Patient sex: F
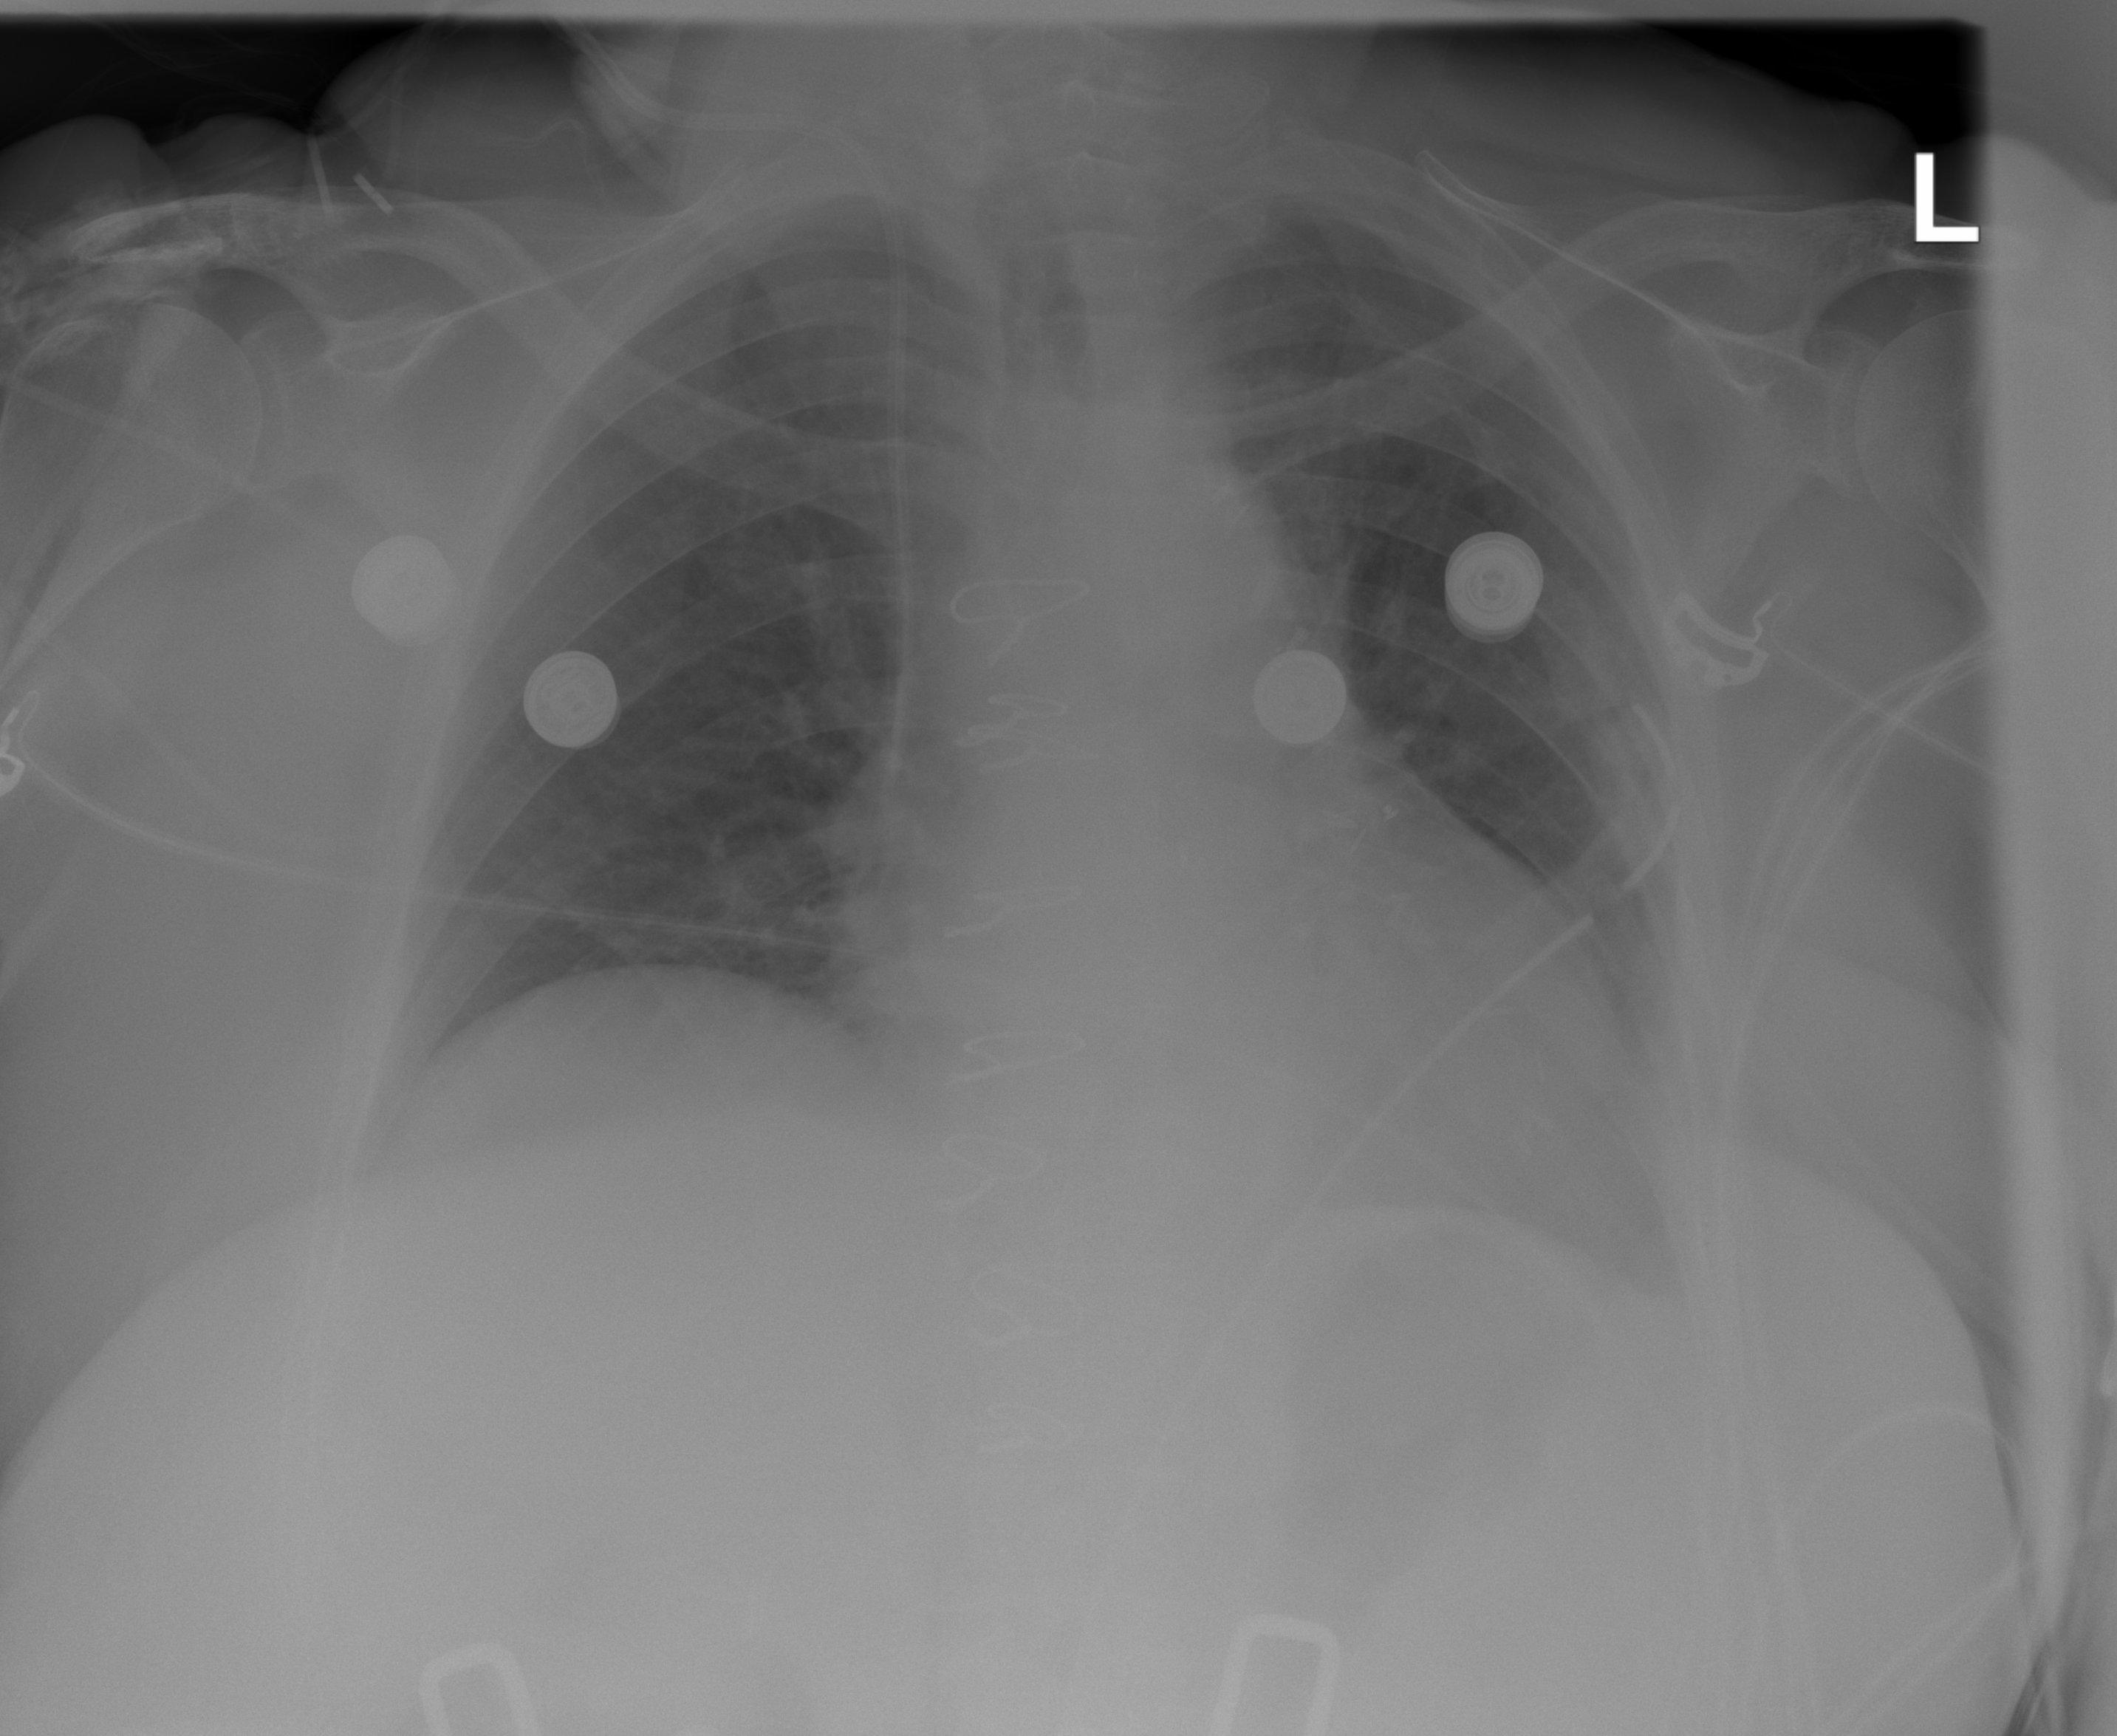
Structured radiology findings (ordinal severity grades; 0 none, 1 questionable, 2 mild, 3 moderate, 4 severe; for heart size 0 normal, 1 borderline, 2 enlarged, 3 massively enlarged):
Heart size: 2
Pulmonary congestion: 0
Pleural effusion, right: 0
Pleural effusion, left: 2
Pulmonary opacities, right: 0
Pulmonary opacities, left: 0
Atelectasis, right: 0
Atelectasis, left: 0